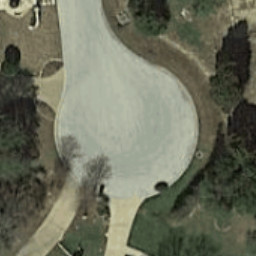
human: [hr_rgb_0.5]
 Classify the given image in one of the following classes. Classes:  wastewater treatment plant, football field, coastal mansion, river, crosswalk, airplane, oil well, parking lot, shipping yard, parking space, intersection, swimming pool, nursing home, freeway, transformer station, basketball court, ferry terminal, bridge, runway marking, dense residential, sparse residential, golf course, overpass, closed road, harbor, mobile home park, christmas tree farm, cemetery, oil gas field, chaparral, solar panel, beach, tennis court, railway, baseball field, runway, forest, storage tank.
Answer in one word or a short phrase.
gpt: closed road